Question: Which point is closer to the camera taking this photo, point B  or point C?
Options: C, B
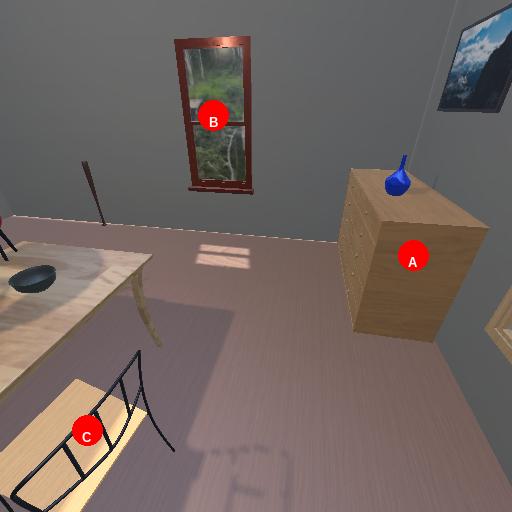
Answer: C